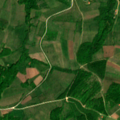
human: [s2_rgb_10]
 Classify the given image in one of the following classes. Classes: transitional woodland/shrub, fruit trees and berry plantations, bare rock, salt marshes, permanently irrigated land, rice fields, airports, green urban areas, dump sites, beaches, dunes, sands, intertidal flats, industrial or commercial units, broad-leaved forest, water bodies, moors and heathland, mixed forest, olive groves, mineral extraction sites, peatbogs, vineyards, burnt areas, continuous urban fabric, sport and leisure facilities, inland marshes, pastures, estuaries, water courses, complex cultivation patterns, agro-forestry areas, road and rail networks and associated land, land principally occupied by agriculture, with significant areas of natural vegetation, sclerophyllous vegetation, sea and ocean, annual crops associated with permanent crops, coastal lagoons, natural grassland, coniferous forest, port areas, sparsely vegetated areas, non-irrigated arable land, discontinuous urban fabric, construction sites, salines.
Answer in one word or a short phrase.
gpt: non-irrigated arable land, complex cultivation patterns, land principally occupied by agriculture, with significant areas of natural vegetation